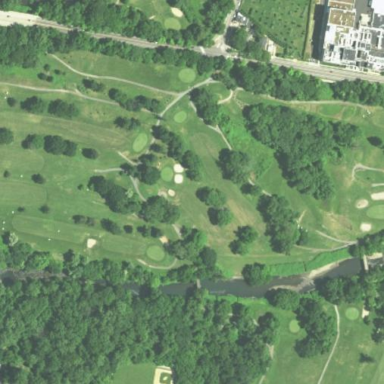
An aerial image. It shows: Golf course surrounded by greenery.